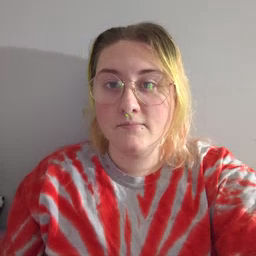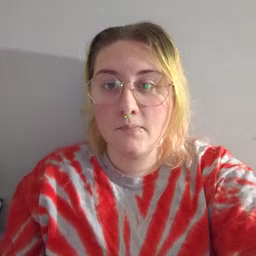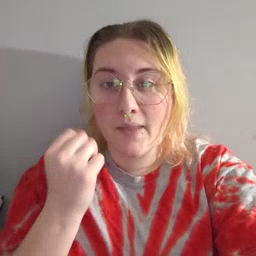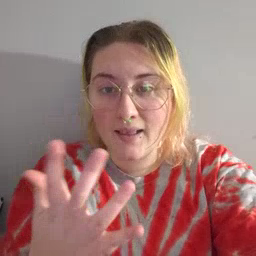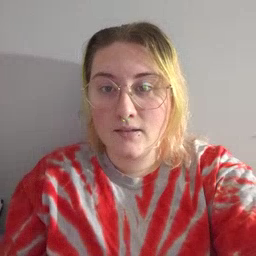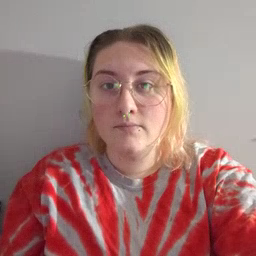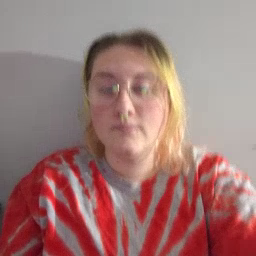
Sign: many